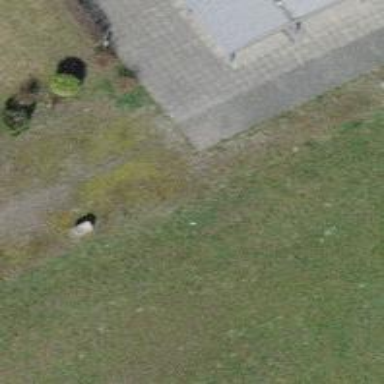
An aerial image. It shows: Footway covered with grass.